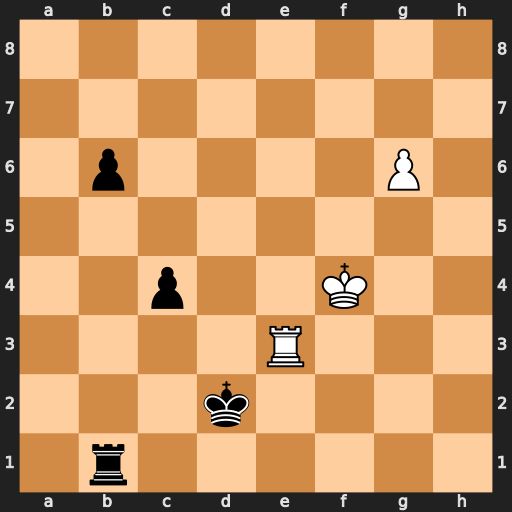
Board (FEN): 8/8/1p4P1/8/2p2K2/4R3/3k4/1r6
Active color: w
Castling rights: -
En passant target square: -
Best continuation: g7 Rg1 Rg3 Rxg3 Kxg3 c3 g8=Q